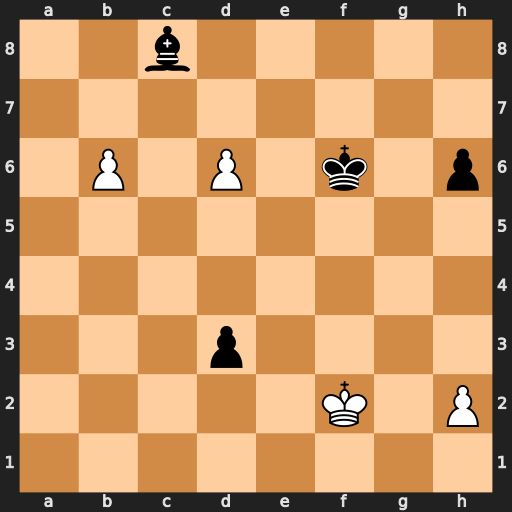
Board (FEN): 2b5/8/1P1P1k1p/8/8/3p4/5K1P/8
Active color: w
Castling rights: -
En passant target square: -
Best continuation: d7 Bxd7 b7